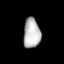
Tissue: prostate
Cell type: T cells
Senescence score: 0.3108
Nuclear area (px): 496
Mean DAPI intensity: 184.085